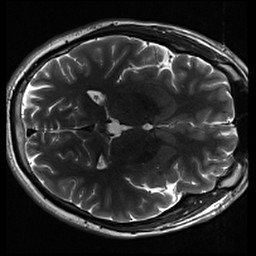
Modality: inplaneT2
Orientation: axial